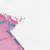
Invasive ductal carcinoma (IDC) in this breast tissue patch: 0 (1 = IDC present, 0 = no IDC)